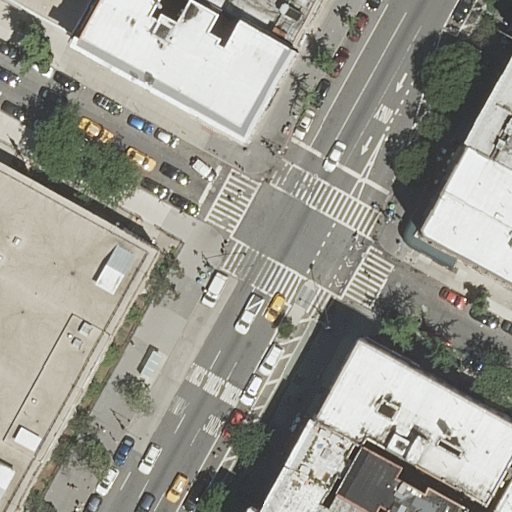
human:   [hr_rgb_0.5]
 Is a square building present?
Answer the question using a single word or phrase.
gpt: no

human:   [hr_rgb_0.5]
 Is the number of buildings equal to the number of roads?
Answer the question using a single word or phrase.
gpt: no

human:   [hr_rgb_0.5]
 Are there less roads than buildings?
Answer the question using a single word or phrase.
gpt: yes

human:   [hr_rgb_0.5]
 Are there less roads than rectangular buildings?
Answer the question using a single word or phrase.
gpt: no

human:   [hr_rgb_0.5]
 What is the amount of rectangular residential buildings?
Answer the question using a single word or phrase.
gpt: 3

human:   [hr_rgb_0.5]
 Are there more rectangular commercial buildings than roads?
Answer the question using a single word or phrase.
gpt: no

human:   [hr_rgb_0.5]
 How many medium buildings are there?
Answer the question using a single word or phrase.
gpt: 4

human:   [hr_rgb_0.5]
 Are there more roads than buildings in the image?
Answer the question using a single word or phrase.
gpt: no

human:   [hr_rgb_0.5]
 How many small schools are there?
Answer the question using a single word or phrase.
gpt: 0

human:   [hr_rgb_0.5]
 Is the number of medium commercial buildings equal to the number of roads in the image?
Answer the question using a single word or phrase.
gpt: no

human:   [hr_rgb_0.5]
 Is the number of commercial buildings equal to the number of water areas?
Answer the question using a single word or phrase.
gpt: yes

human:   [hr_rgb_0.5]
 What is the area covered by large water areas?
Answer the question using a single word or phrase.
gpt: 0m2

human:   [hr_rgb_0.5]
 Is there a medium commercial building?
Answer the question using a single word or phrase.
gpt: no

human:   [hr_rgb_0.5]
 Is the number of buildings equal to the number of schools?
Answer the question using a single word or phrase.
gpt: no

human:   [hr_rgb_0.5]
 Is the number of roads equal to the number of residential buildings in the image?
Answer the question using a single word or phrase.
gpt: no

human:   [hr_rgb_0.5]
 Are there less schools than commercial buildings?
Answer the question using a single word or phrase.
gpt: no

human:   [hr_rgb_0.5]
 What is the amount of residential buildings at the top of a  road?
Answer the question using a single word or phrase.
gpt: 4

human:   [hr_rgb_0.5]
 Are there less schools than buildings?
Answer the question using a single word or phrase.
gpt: yes

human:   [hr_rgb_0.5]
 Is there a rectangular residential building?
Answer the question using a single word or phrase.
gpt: yes

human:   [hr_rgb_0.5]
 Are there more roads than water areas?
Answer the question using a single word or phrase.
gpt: yes

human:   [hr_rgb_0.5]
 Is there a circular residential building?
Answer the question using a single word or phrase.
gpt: no

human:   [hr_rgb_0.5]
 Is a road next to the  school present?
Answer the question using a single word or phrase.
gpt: yes

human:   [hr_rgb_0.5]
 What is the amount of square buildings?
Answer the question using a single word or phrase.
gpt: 0

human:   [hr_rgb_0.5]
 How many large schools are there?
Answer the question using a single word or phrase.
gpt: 0

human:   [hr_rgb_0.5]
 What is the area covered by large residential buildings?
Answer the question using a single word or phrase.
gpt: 1497m2

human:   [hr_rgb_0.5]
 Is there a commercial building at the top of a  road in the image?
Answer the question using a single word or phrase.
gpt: no

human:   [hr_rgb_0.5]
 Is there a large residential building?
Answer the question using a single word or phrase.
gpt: yes

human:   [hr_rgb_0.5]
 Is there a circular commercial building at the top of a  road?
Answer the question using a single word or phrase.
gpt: no

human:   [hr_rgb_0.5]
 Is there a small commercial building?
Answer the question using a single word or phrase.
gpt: no

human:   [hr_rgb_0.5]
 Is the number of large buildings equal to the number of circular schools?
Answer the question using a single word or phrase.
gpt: no

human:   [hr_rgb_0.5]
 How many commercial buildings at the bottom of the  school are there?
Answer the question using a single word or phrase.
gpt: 0

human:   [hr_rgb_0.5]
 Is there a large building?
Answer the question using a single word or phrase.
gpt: yes

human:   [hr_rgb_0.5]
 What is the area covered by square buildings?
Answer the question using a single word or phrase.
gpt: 0m2

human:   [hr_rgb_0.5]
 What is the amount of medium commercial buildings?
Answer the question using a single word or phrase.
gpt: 0

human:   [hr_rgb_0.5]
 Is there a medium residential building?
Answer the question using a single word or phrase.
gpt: yes

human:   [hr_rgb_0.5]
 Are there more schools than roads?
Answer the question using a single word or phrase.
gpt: no